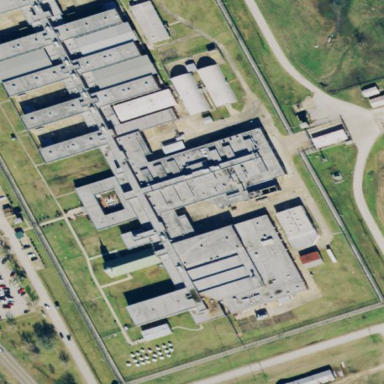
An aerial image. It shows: Prison facility surrounded by fence.